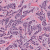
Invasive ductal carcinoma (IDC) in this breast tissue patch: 1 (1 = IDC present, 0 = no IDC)